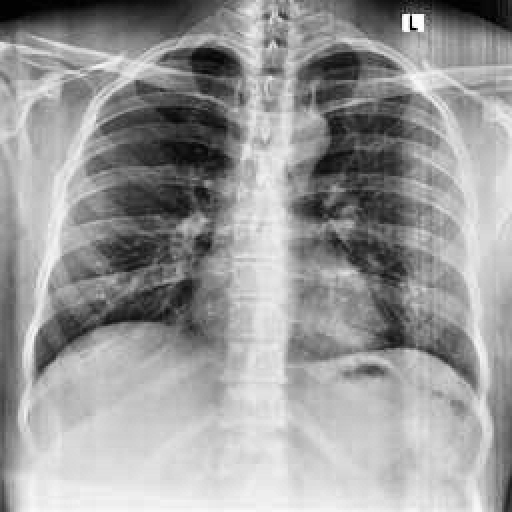
Finding: NORMAL